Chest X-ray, AP view. Patient: 19 years old, sex M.
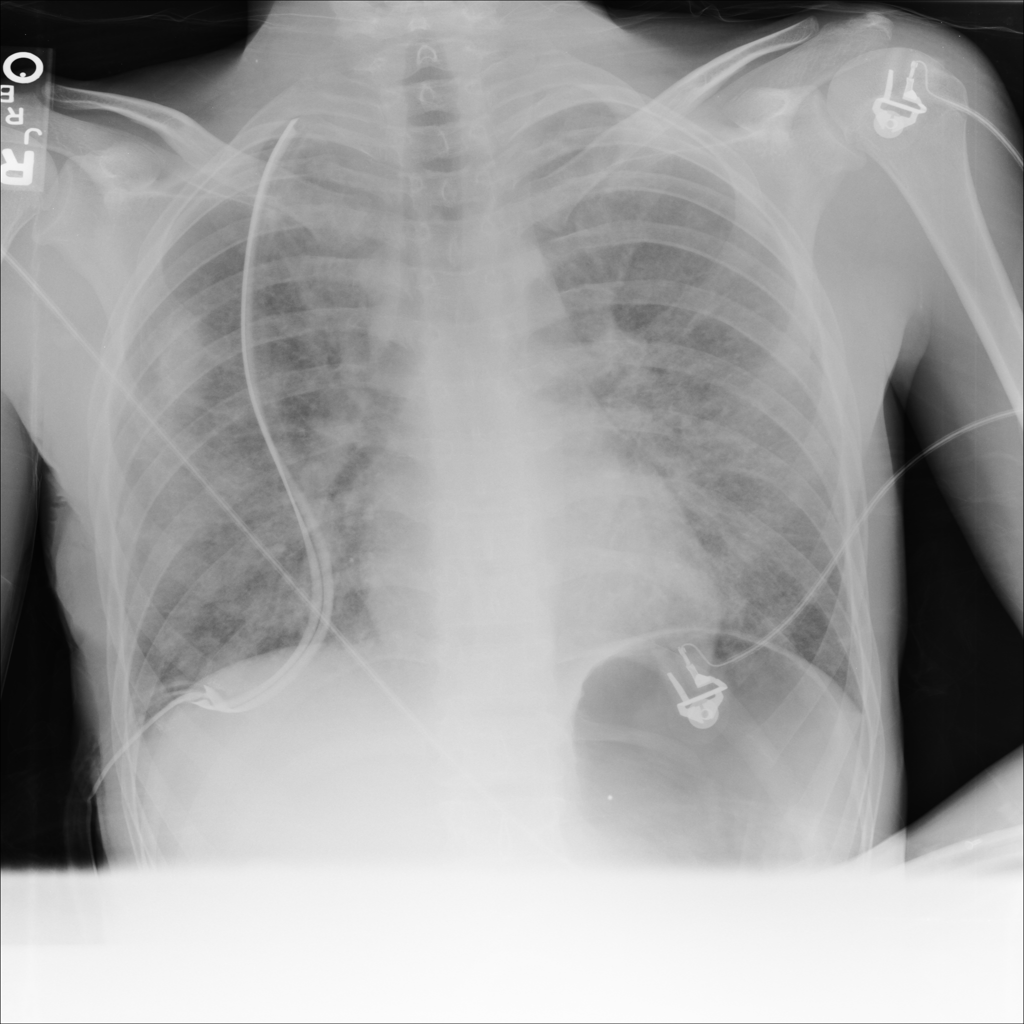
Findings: Infiltration, Nodule